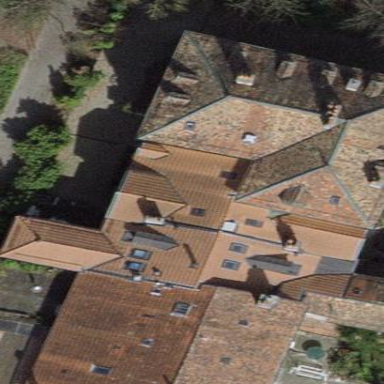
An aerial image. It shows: Convent building.